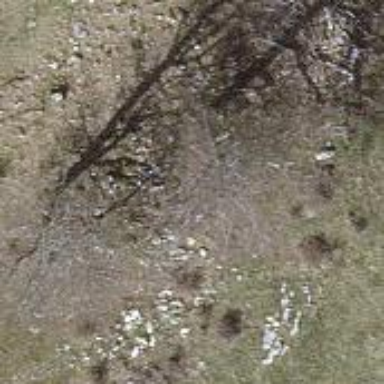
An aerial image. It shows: Single tag "natural: tree."